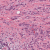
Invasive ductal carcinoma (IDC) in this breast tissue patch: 1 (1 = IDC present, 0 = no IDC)